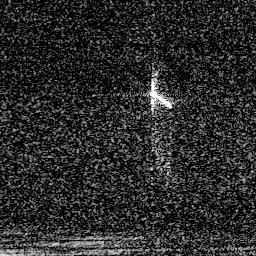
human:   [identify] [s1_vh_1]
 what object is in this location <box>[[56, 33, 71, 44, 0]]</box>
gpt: <ref>1 medium ship at the center</ref>